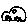
Label: car